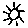
Label: sun